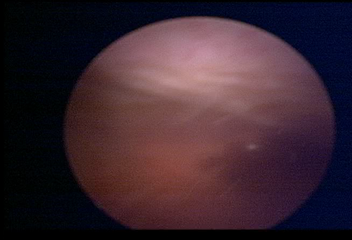
Modality: WLC
Class: Normal mucosa
Bladder cancer association: No